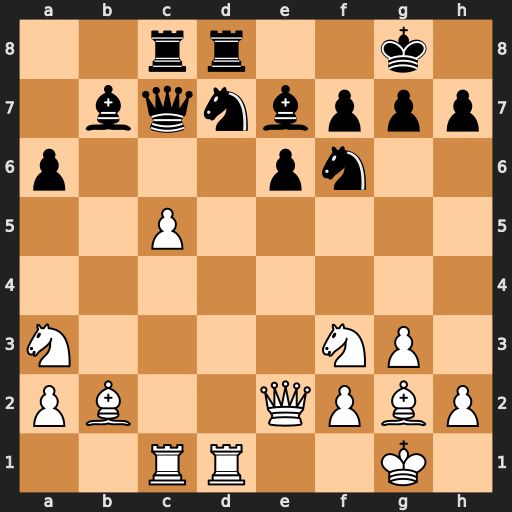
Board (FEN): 2rr2k1/1bqnbppp/p3pn2/2P5/8/N4NP1/PB2QPBP/2RR2K1
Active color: w
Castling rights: -
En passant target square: -
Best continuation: c6 Bxc6 Nd4